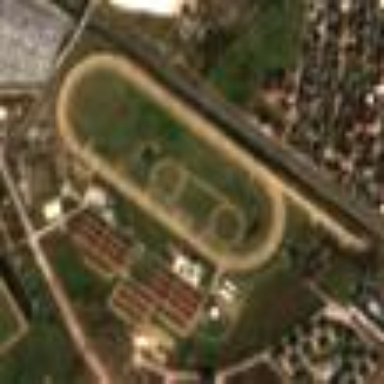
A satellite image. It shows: Horse racing track surrounded by fence.